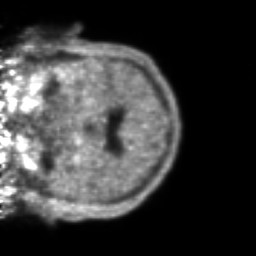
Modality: PET
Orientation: coronal
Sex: male
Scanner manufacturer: ge